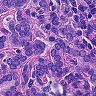
Metastatic tissue present: yes